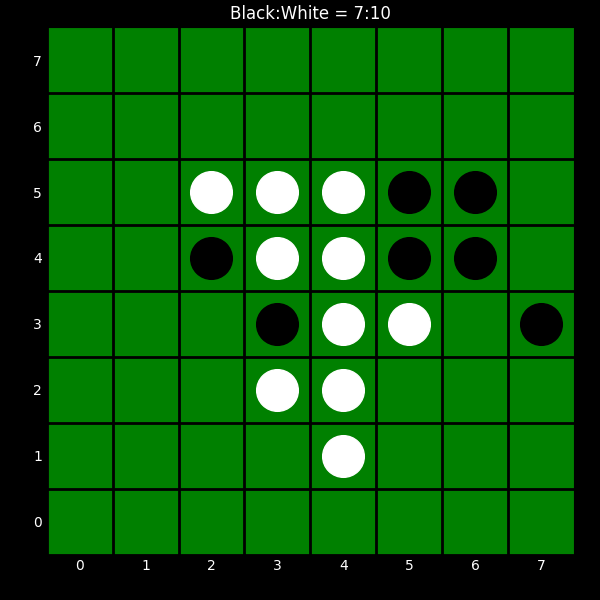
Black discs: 7
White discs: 10